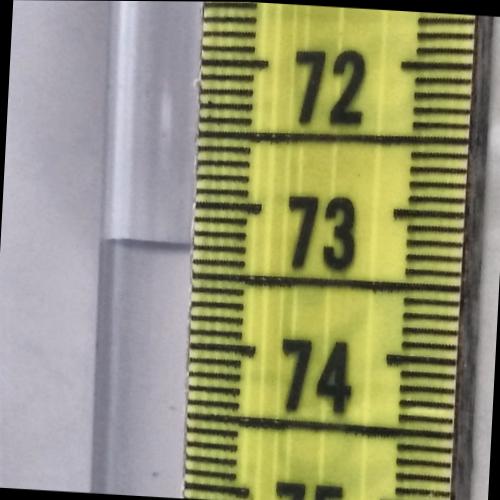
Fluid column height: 73.3 cm